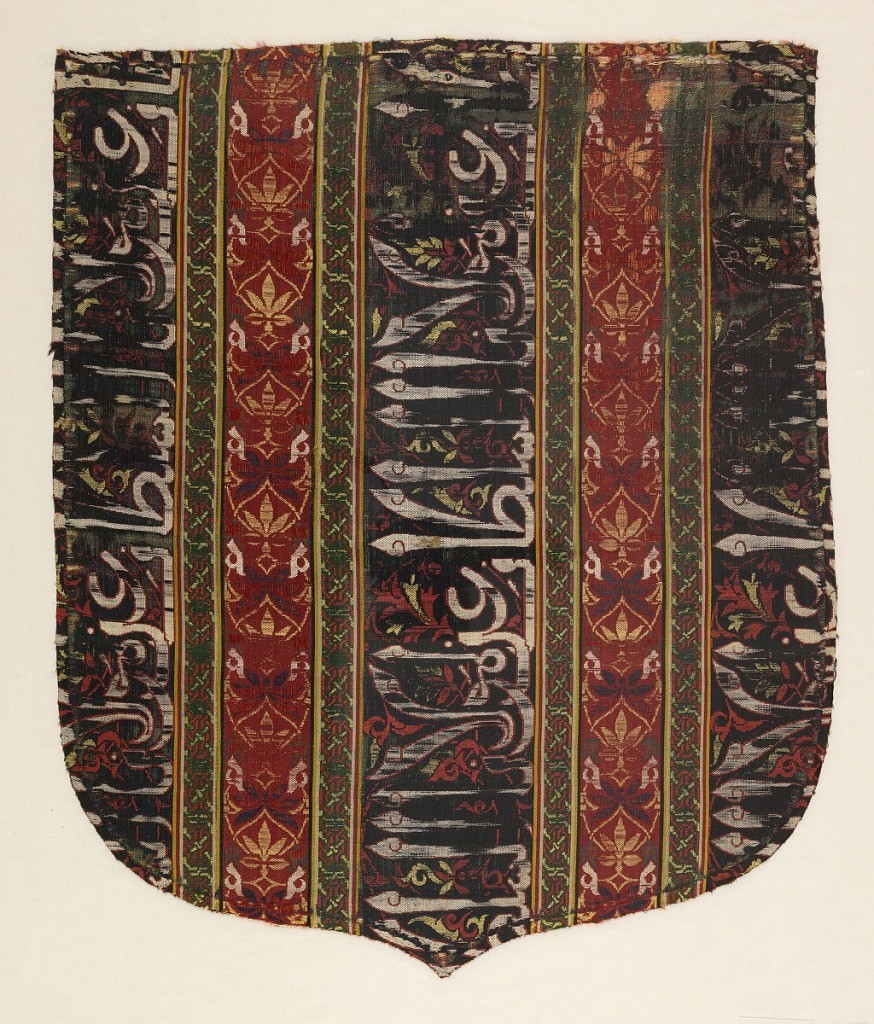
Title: Cope hood fragment
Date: late 14th or early 15th century
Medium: silk Technique: two interconnected structures: 4&1 satin weave and plain weave (lampas) Label: silk lampas
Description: Shield-shaped cope hood, striped vertically with broad stripes of dark blue containing Arabic inscriptions in white, red and yellow, alternating with narrower stripes of red with conventionalized floral and foliate motifs in dark blue, yellow, green and white. The blue and red stripes are separated from each other by narrow stripes of green with a geometric knot-like design in red and yellow. These stripes are bordered with very narrow stripes of white, yellow, red and dark blue.
The Arabic inscription is translated as "Glory to our master the Sultan."